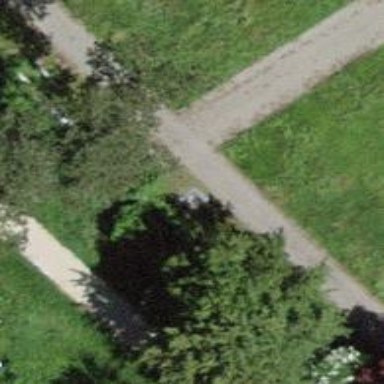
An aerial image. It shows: Unpaved path.